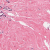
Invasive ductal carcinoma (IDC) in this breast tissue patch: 1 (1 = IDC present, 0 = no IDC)